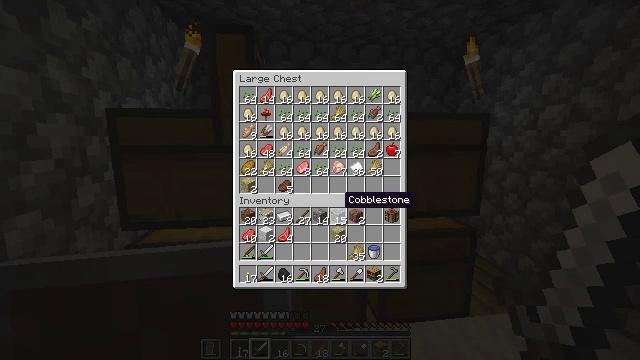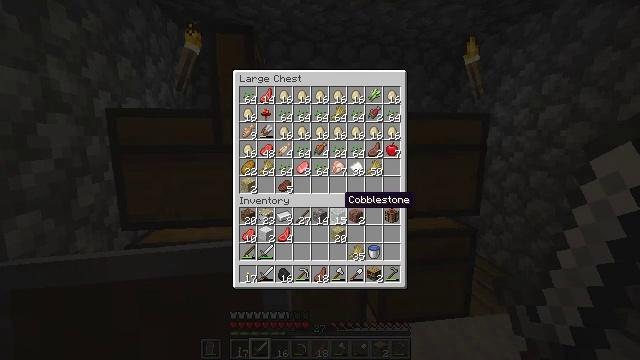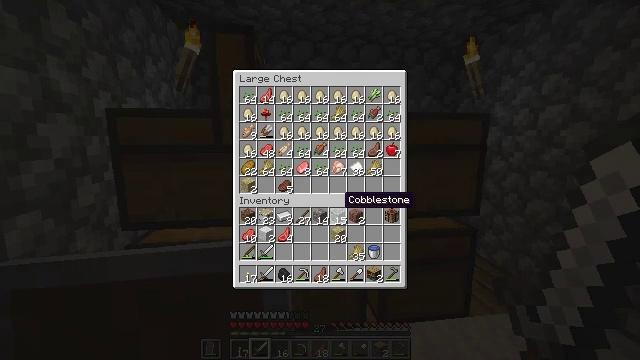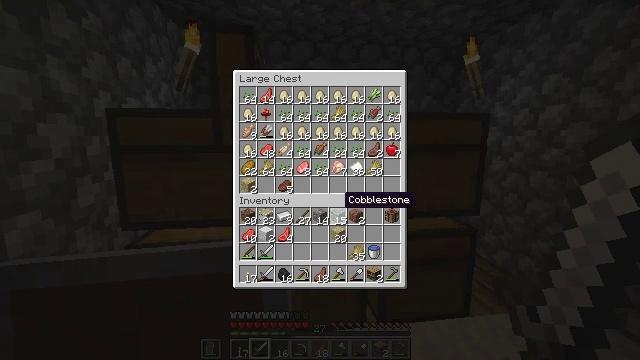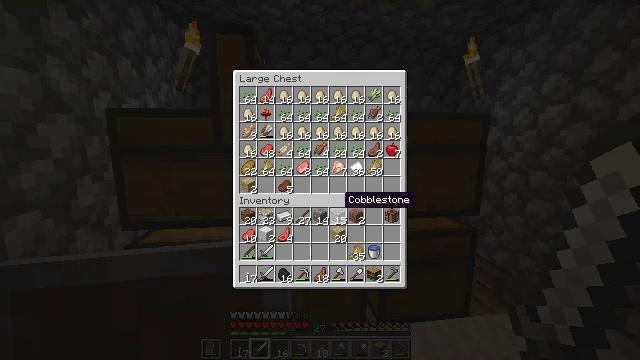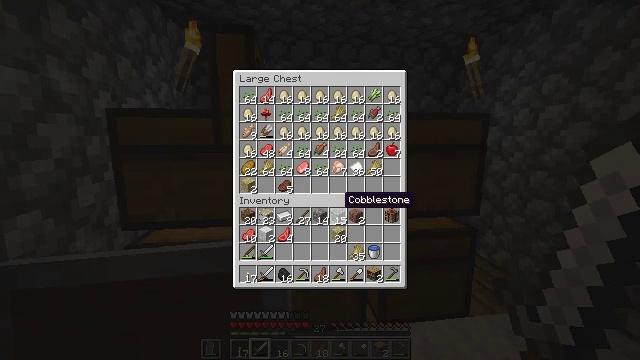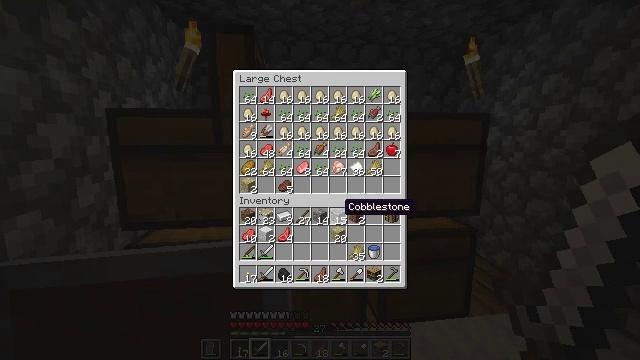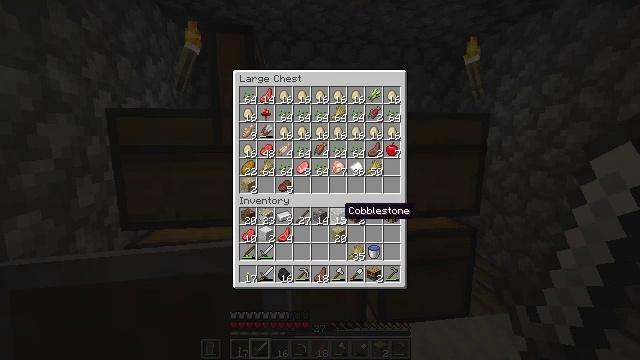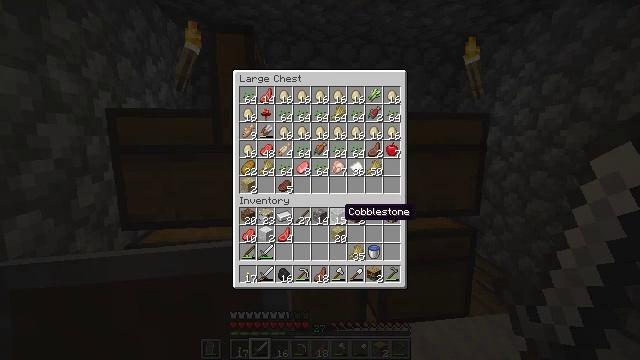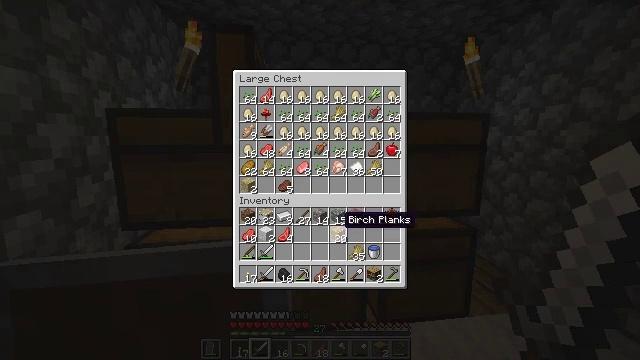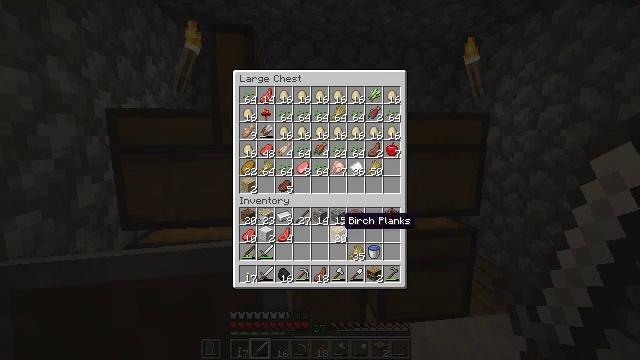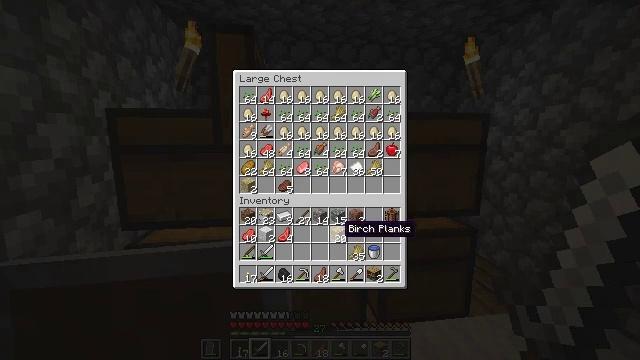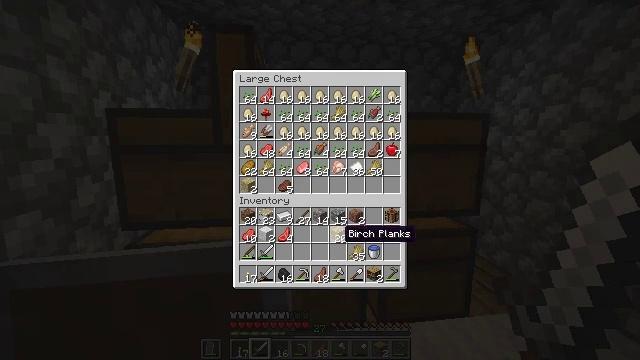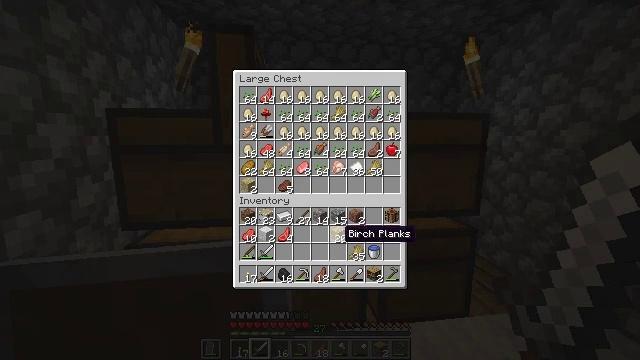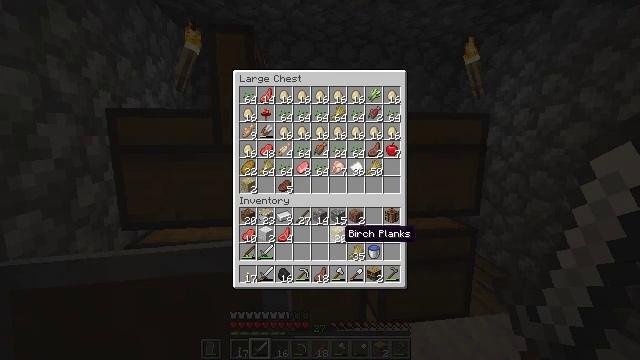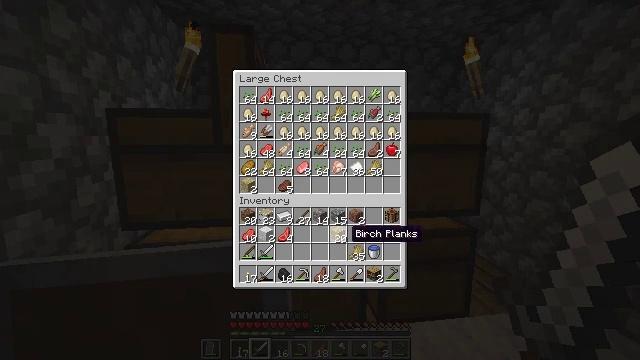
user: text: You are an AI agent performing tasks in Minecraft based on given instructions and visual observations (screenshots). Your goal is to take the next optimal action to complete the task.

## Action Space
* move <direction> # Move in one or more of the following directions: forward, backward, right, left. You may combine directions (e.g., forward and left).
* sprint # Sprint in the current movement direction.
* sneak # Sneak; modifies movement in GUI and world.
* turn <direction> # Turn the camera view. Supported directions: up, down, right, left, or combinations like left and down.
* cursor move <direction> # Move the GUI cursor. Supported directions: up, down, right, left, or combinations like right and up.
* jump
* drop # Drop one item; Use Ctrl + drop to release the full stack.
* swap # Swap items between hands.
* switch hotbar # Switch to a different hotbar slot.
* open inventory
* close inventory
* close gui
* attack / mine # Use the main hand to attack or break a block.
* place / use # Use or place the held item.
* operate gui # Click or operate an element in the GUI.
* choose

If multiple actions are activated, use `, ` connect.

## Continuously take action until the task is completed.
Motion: motion action
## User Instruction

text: Cook cobblestone in a furnace to craft stone.
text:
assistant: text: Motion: sneak
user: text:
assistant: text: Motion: sneak
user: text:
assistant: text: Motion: sneak
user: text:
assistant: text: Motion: sneak
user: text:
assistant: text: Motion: sneak
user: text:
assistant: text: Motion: sneak, cursor move down
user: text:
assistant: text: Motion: sneak
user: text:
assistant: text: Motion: sneak
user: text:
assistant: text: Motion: sneak, cursor move down
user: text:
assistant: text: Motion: sneak
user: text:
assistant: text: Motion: sneak, cursor move down
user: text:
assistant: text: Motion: sneak
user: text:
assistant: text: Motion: sneak
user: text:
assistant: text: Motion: sneak
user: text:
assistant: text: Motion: sneak, cursor move right
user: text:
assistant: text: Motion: sneak, cursor move right
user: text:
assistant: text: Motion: sneak
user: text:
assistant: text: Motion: sneak
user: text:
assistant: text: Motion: sneak
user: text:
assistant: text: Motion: sneak
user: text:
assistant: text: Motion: sneak
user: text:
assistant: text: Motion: sneak
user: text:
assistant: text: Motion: sneak, operate gui
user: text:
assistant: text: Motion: sneak, operate gui
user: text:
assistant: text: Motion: sneak, operate gui
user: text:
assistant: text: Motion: sneak
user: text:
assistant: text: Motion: sneak, cursor move left
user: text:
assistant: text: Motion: sneak
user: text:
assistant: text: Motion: sneak, cursor move left
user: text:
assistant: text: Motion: sneak, cursor move left